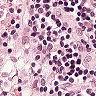
Metastatic tissue present: no